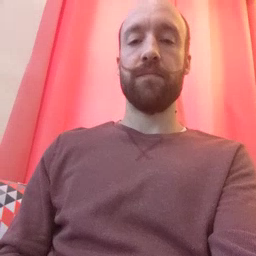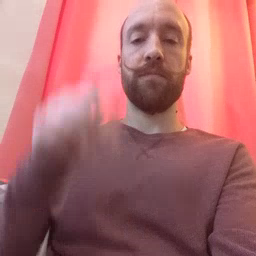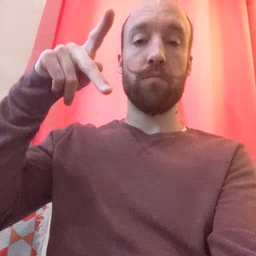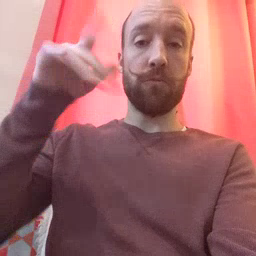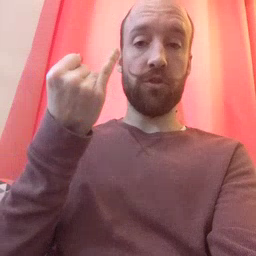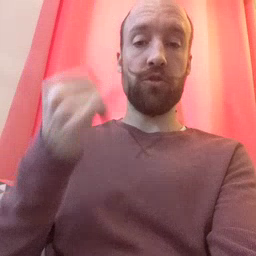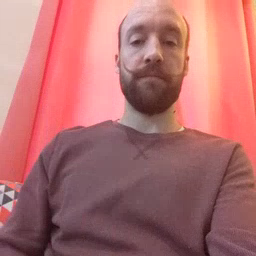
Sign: pajamas